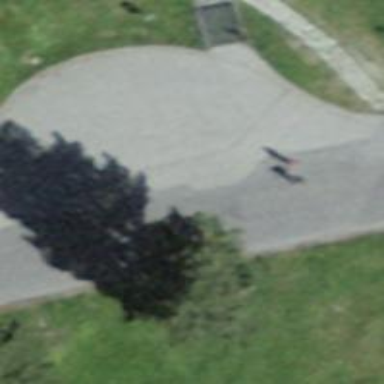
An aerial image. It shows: Residential road with asphalt surface and no sidewalk.